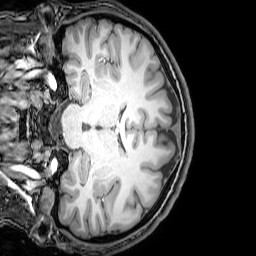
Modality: T1w
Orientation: coronal
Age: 23
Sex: male
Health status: healthy
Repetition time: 0.081 s
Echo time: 0.037 s